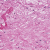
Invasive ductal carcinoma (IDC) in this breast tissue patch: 0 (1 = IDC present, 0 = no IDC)